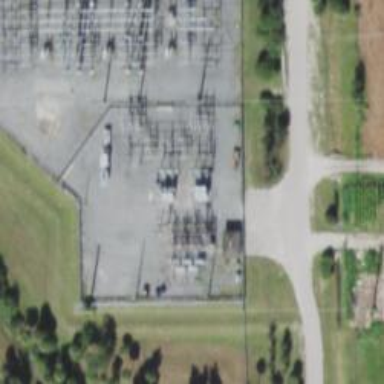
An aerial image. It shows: Switch used for power control.